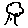
Label: tree